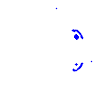
Particle: electron